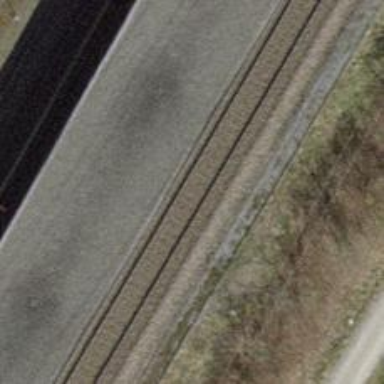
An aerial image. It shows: Public transport stop position along the railway.